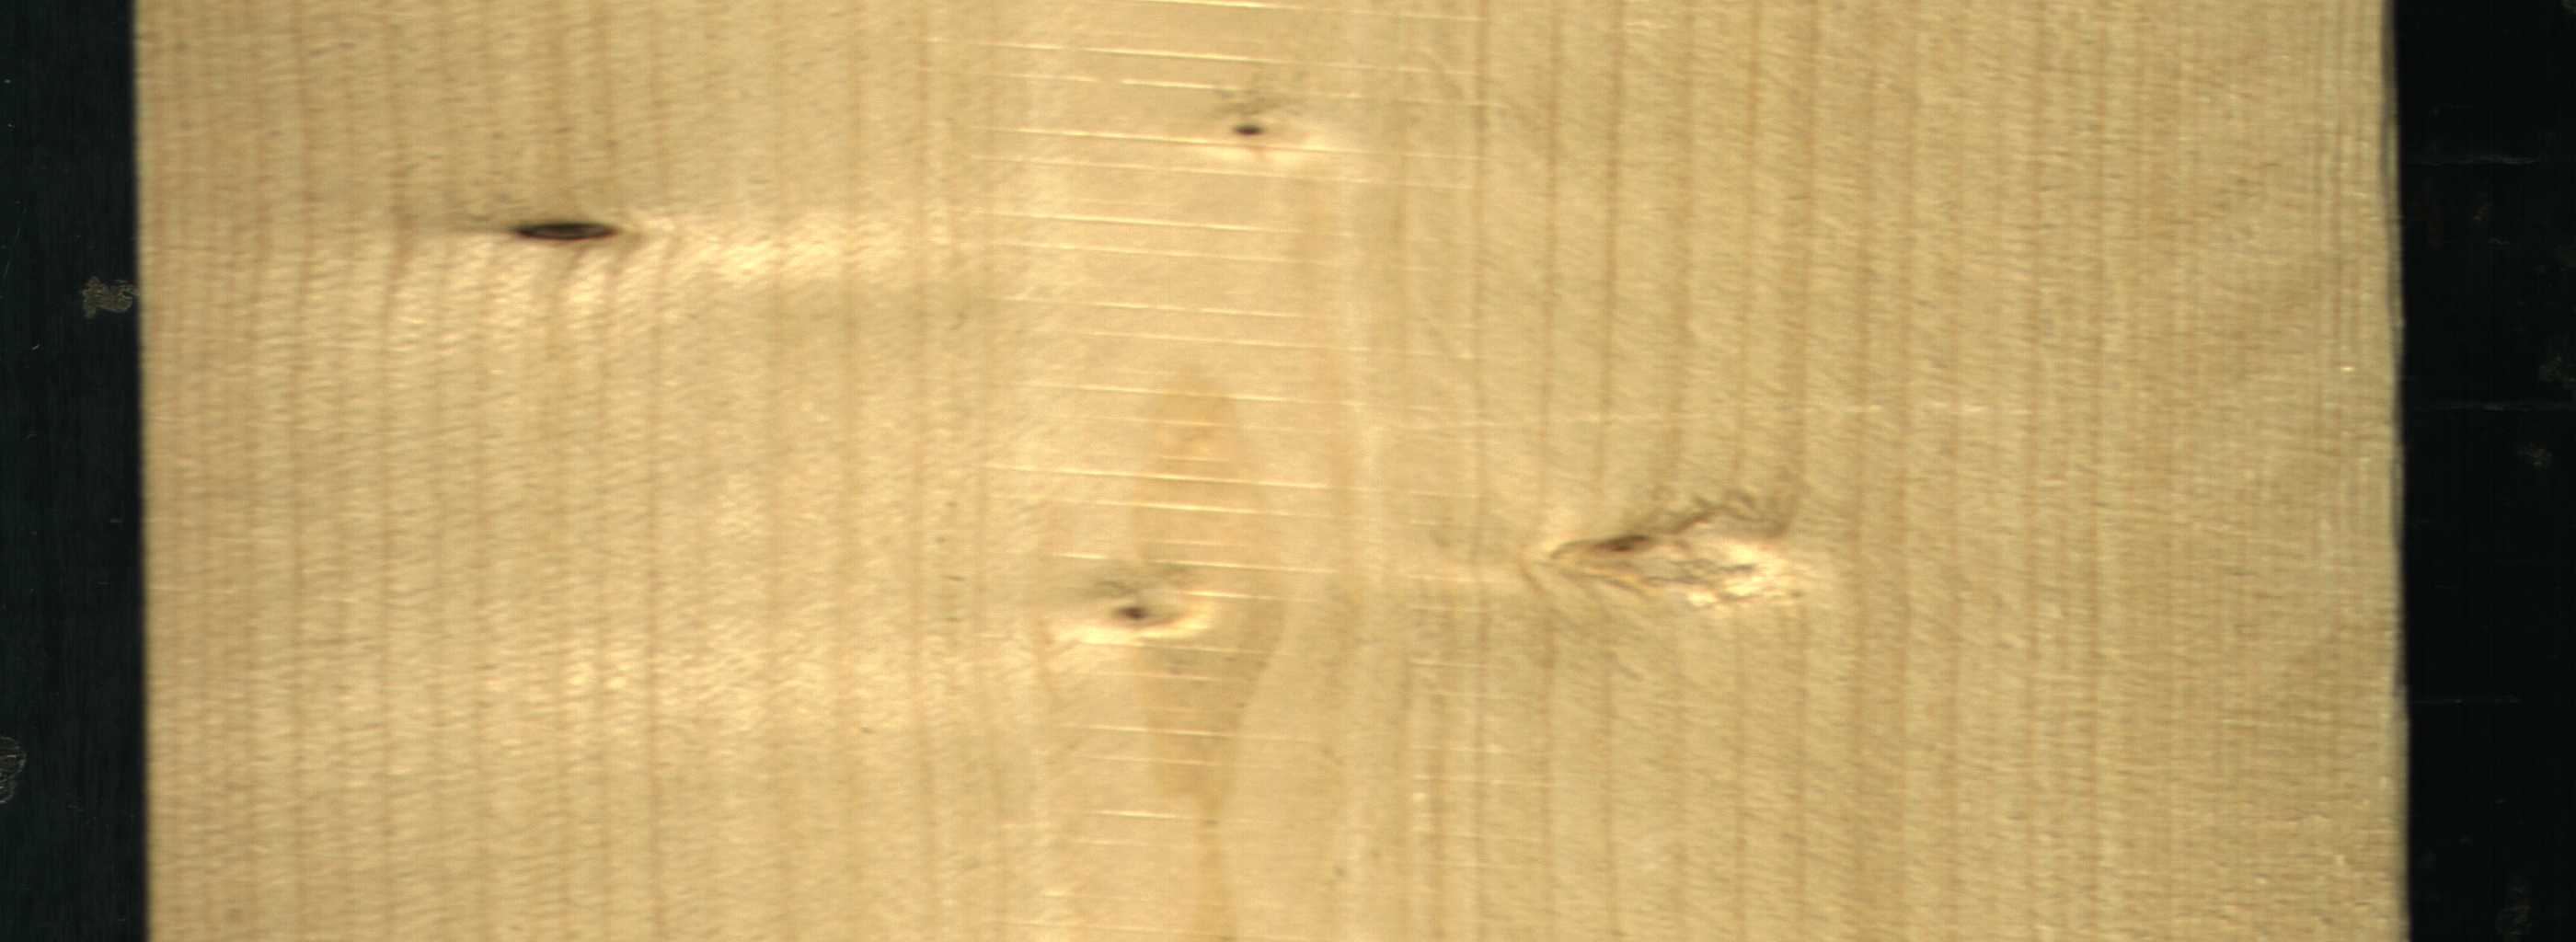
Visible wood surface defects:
Dead_Knot
Live_Knot
Live_Knot